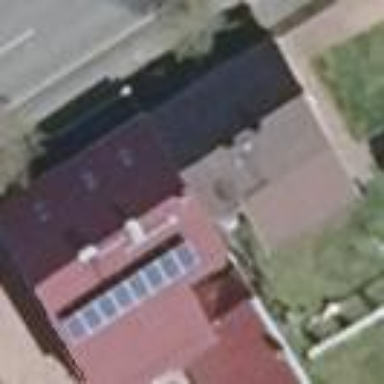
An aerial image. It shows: Gabled roofed house.